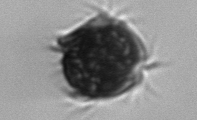
Label: Mesodinium